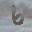
Label: 6